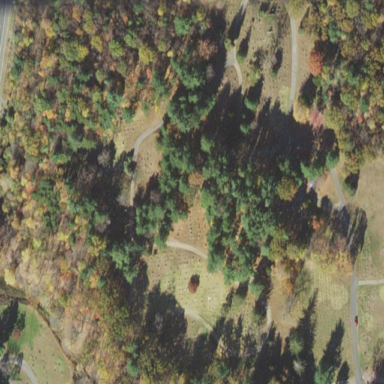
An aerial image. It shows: Cemetery area categorized as cemetery.